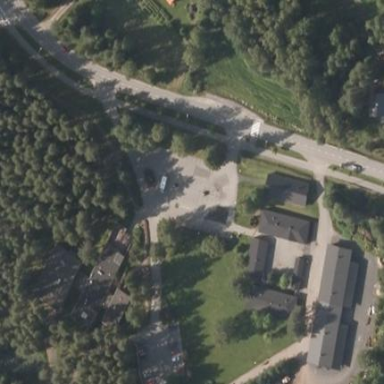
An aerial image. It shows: Parking area.